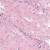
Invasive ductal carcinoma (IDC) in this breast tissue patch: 0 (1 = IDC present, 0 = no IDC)